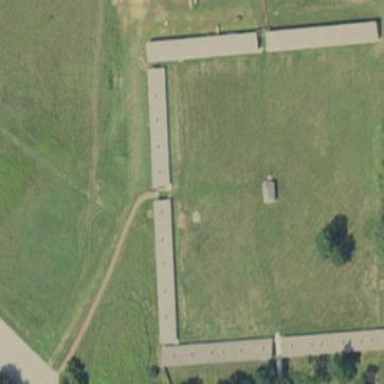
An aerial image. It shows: Historical fort.